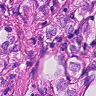
Metastatic tissue present: yes